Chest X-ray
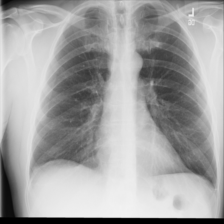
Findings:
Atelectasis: negative
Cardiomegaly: negative
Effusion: negative
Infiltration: negative
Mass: negative
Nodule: negative
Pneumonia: negative
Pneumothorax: negative
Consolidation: negative
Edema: negative
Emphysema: negative
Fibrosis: negative
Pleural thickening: negative
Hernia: negative